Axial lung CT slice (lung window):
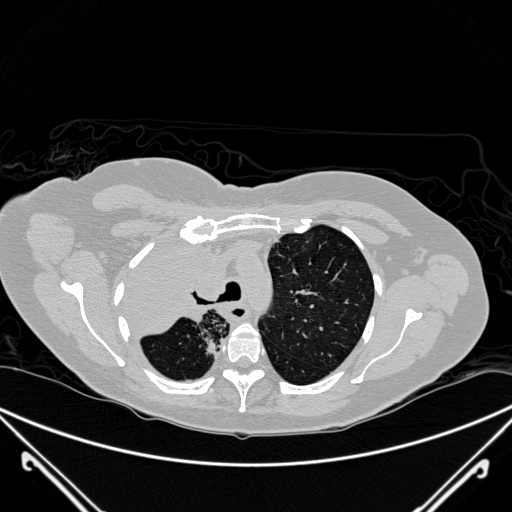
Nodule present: no